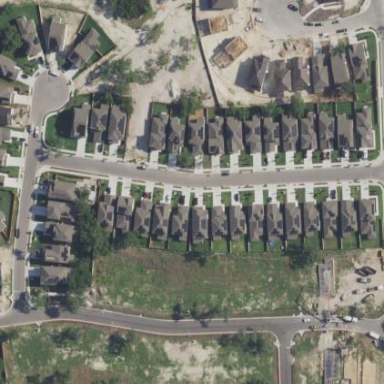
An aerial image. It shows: Residential area consisting of single-family homes.